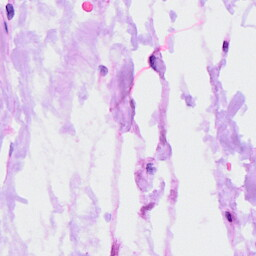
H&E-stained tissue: Ovarian